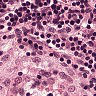
Metastatic tissue present: no